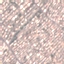
Land use / land cover class: Residential